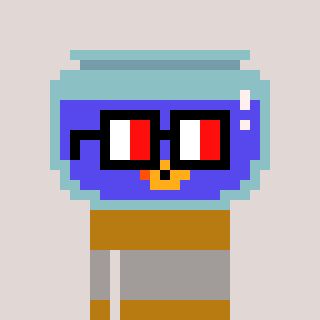
a pixel art character with square glasses with black frames and red eyes, a goldfish-shaped head and a gold-colored body on a warm background